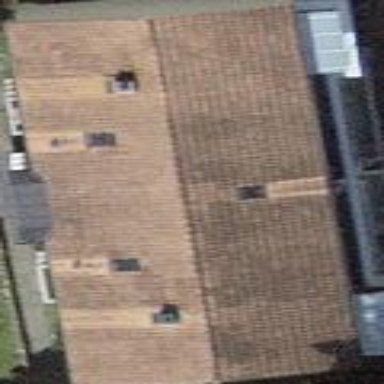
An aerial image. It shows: Residential apartments with gabled roof.